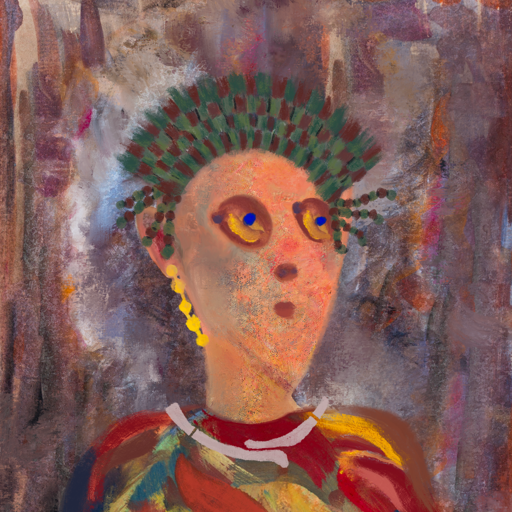
Background: Hypocrite, Head And Neck Side: Irani, Face Side: Mother_And_Son_Son, Bust: Mother_And_Son_Son, Hair Side: Blank, Head Accessory: After_Raid_Crown, Second Necklace: Blank, Necklace: Hypocrite_2, Baby: Blank